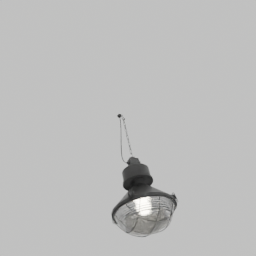
Label: lighting